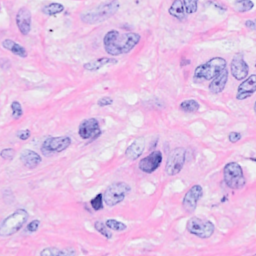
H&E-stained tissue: Breast